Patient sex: M
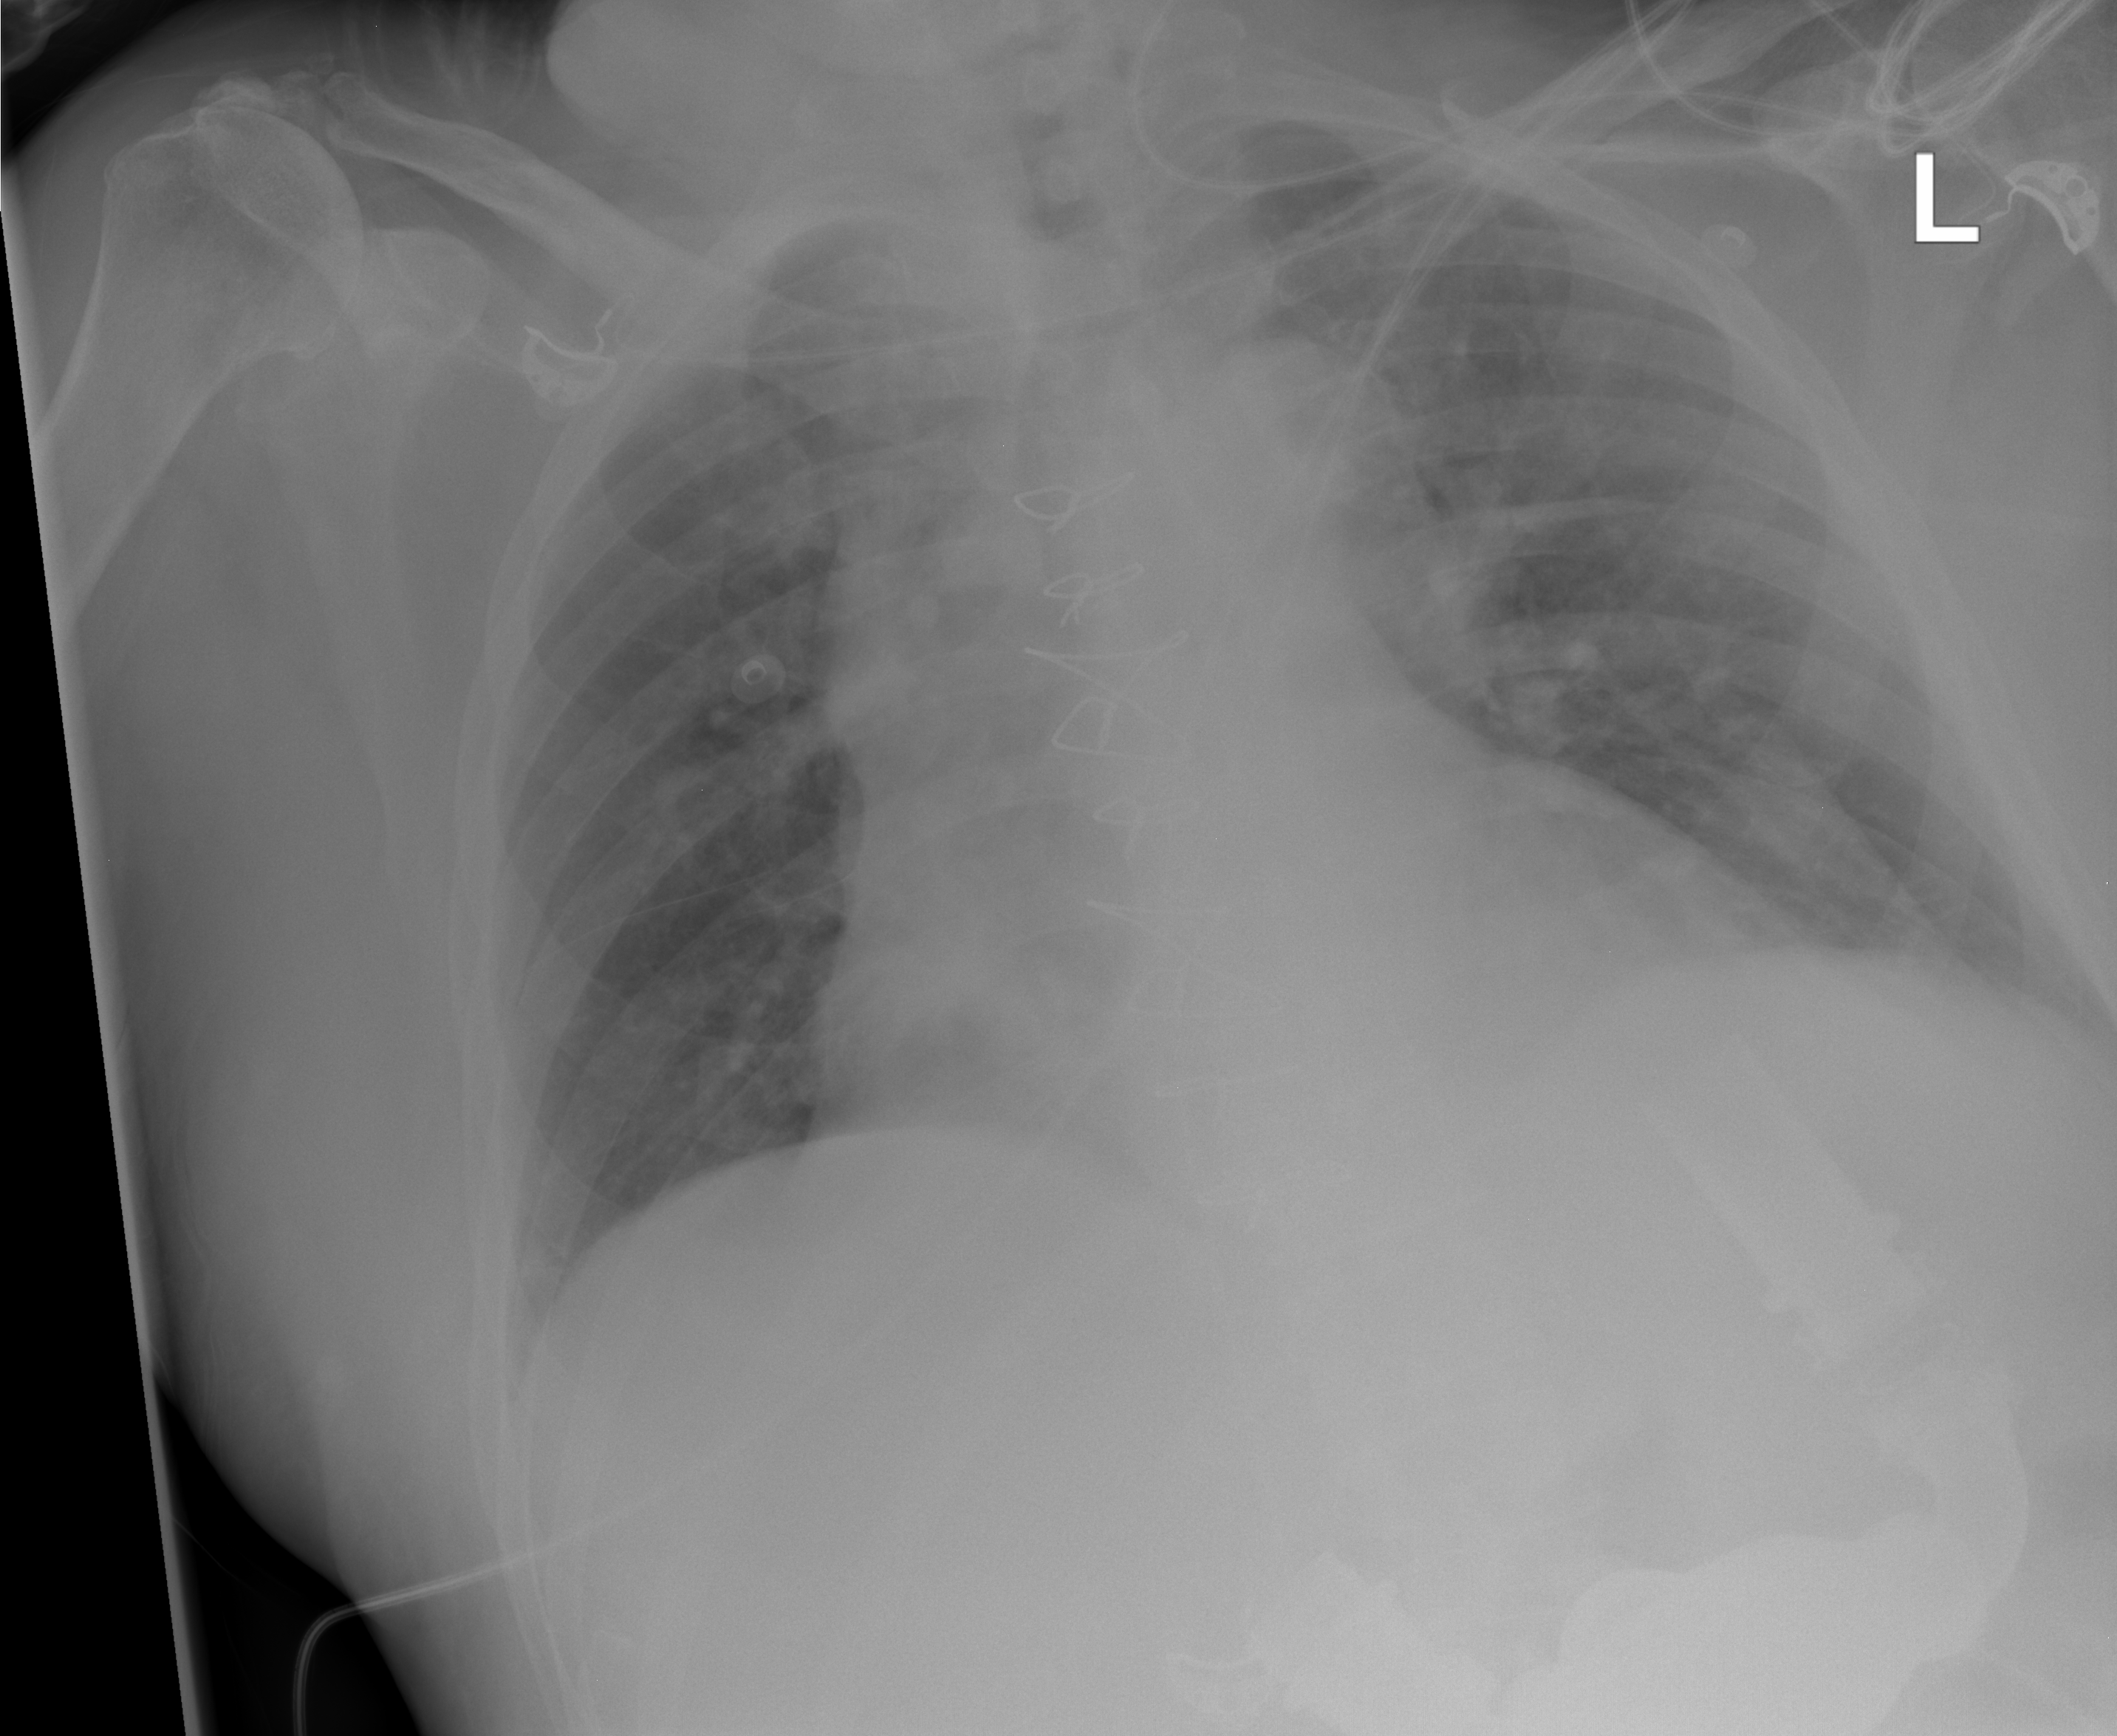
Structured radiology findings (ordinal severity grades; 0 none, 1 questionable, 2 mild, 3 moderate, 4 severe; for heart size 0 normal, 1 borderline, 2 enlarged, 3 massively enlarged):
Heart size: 2
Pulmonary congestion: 1
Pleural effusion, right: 0
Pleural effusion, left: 1
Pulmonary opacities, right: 0
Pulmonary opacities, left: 0
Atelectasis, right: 2
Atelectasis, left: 2